Field crop: maize
Growth stage: 2
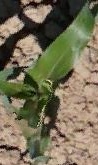
Species: maize